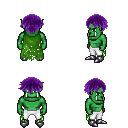
a pixel art fantasy rpg character, male body template, orc, green skin, green tattered cape, white pants, purple short bangs hairstyle, metal boots, four views (front, back, left, right), 2x2 character sprite sheet, small pixel art, hard edges, no anti-aliasing